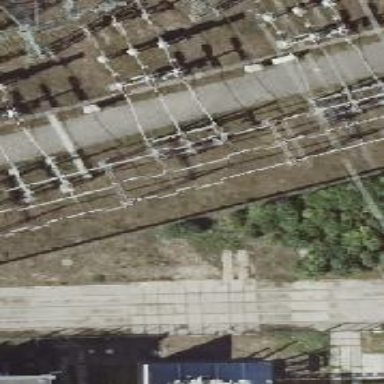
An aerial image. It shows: Power line with 3 cables. The line type is busbar.